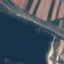
Land use / land cover: Highway